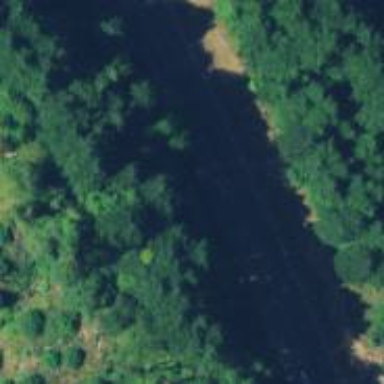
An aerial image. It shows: Trunk highway.